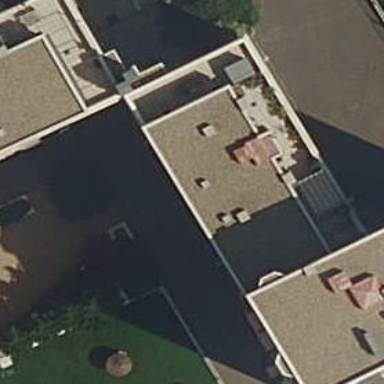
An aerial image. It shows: Part of building.